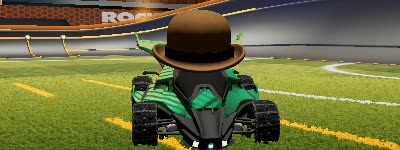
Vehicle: aftershock